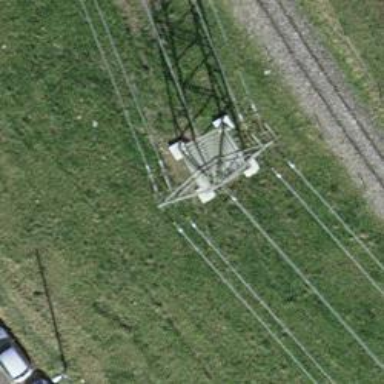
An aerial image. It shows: Lattice structure tower used for power transmission.